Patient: sex F, age 59
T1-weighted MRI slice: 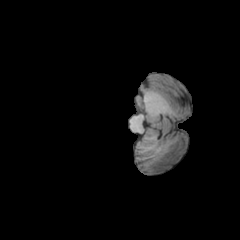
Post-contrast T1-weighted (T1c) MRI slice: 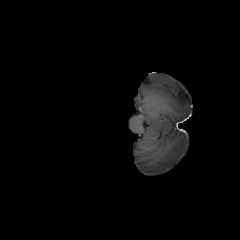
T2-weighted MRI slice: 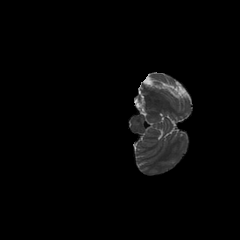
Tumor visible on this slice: no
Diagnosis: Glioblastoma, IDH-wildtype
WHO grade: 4